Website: home-depot
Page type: delivery-shipping
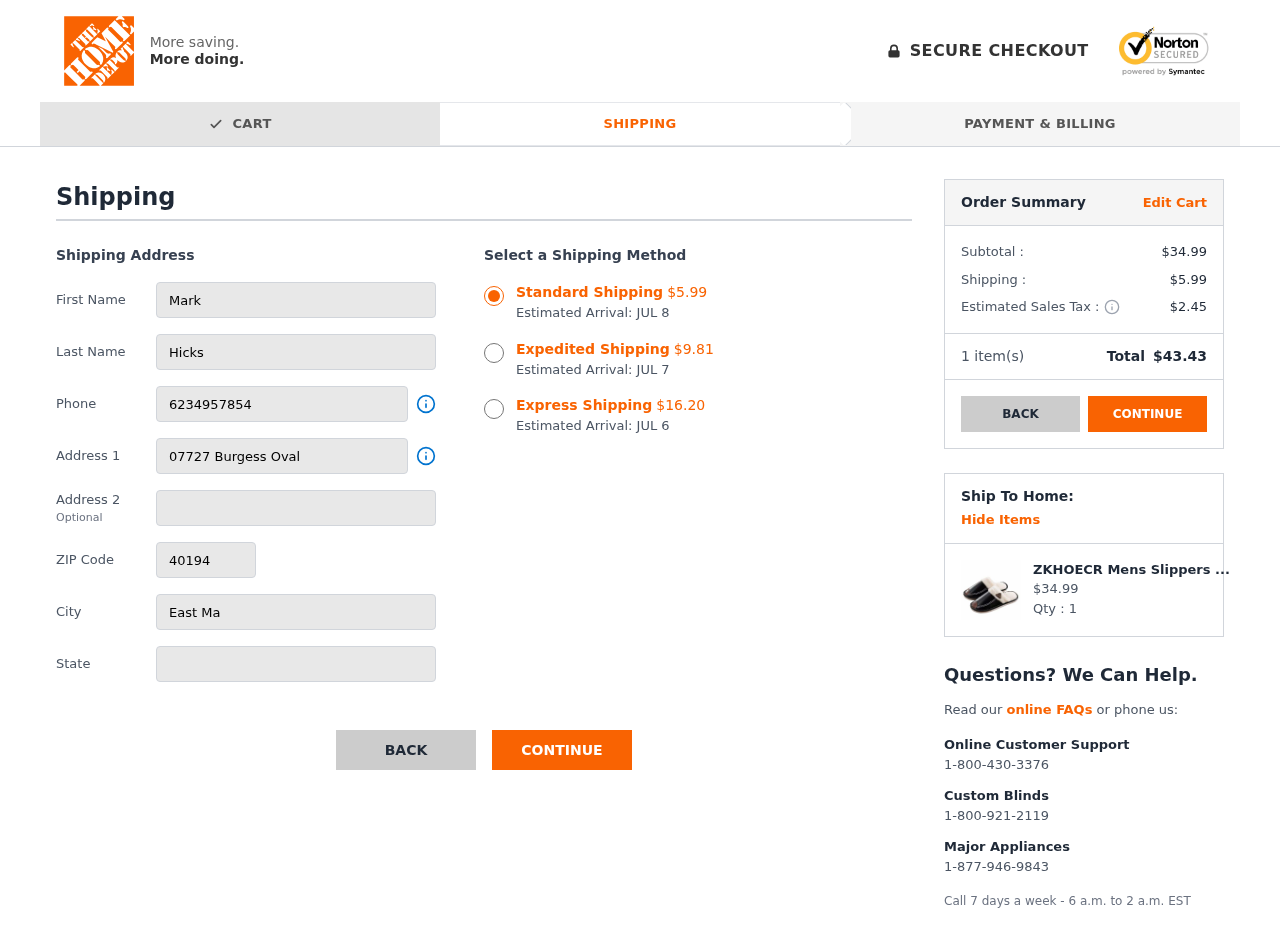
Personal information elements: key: PII_CITY
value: East Madisonstad
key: PII_FIRSTNAME
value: Mark
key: PII_LASTNAME
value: Hicks
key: PII_PHONE
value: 6234957854
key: PII_POSTCODE
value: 40194
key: PII_STATE
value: Arkansas
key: PII_STREET
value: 07727 Burgess Oval
Product elements: key: PRODUCT1_NAME
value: ZKHOECR Mens Slippers Memory Foam Indoor Leather Wide Soft Cozy Cotton Closed Toe Non-Slip Shoes Clo
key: PRODUCT1_PRICE
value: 34.99
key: PRODUCT1_QUANTITY
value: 1
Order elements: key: ORDER_SHIPPING_COST_STANDARD
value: $5.99
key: ORDER_DELIVERY_DATE
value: JUL 8
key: ORDER_SHIPPING_COST_EXPEDITED
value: $9.81
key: ORDER_DELIVERY_DATE_EXPEDITED
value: JUL 7
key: ORDER_SHIPPING_COST_EXPRESS
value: $16.20
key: ORDER_DELIVERY_DATE_EXPRESS
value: JUL 6
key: ORDER_SUBTOTAL
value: $34.99
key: ORDER_SHIPPING_COST
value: $5.99
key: ORDER_TAX
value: $2.45
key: ORDER_NUM_ITEMS
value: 1
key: ORDER_TOTAL
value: $43.43